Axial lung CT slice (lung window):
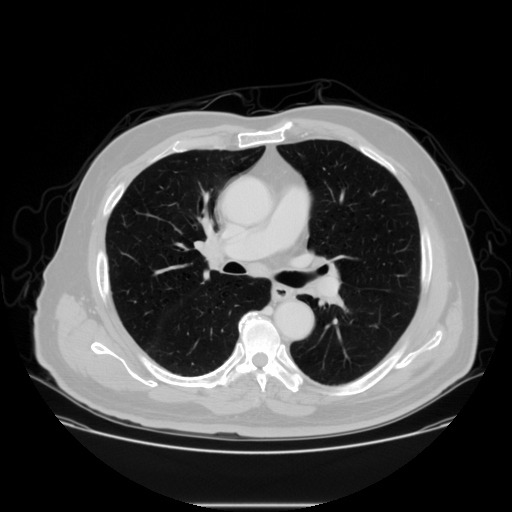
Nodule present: no